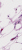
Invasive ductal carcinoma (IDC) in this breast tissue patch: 0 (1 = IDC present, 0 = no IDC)